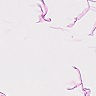
Metastatic tissue present: no